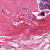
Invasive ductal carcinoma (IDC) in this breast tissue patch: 0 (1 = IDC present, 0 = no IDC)